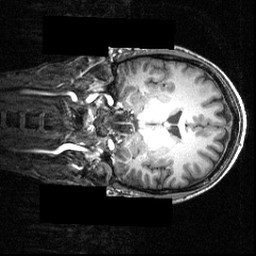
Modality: T1w
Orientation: coronal
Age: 21
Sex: male
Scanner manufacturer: siemens
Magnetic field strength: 3.951 T
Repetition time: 1.5 s
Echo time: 0.00335 s